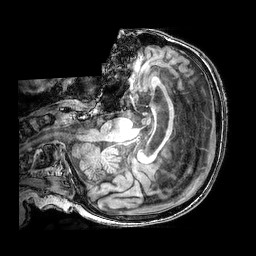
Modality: T1w
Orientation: axial
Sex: male
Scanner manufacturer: philips
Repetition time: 0.008192 s
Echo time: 0.00377 s